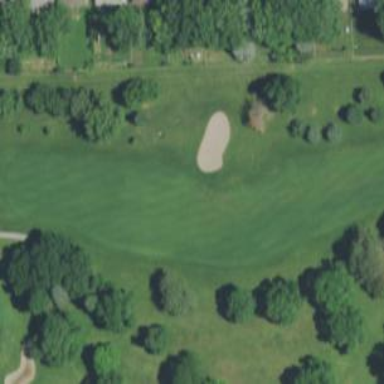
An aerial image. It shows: Golf hole.